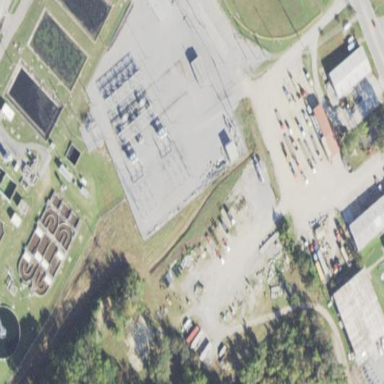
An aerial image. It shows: There is distribution substation enclosed by fence.